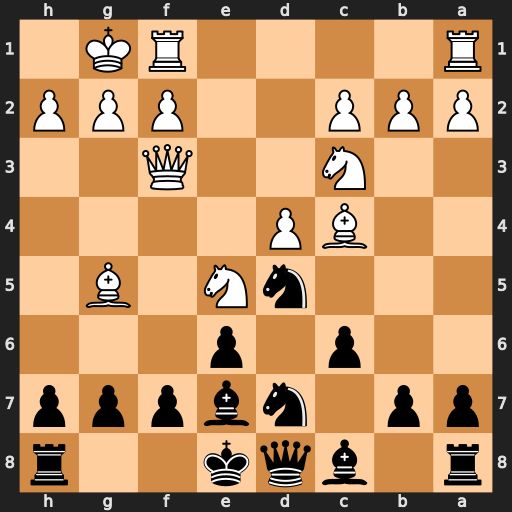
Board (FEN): r1bqk2r/pp1nbppp/2p1p3/3nN1B1/2BP4/2N2Q2/PPP2PPP/R4RK1
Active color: b
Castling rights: kq
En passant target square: -
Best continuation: Nxe5 dxe5 Bxg5